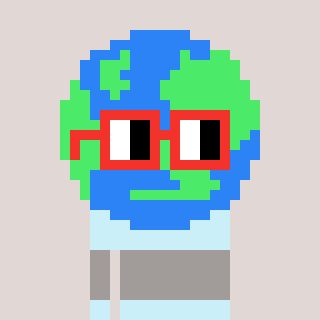
a pixel art character with square red glasses, a earth-shaped head and a cold-colored body on a warm background